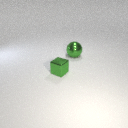
small green metal cube to the left of large green metal sphere